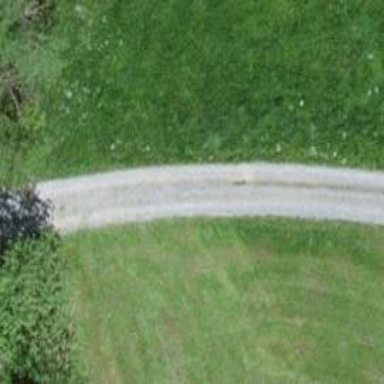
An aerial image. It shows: Gravel track with grade2 quality.